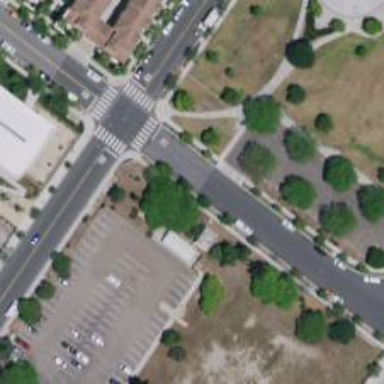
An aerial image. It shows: Marked crossing on the road.